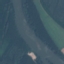
Land use / land cover: River